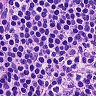
Metastatic tissue present: no